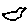
Label: bird